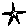
Label: star